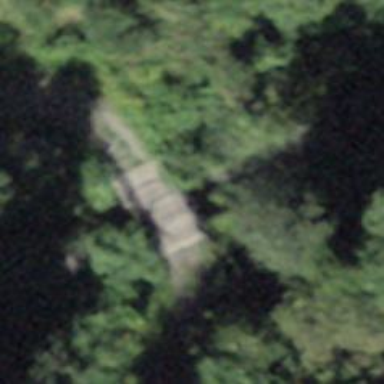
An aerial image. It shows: Footway road with bridge made of earth surface.